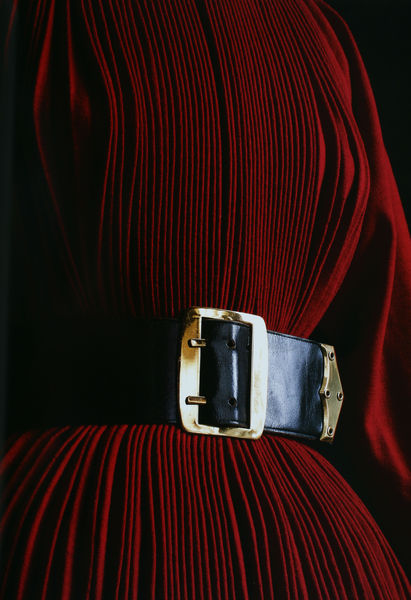
Titel: Tageskleid (Detail)
Künstler: Claire McCardell
Standort: Kyoto (Japan)
Institution: Kyoto Costume Institute
Schlagwörter: brust, busen, kleid, licht, schwarz, gürtel, rot, falten, gold, stoff, taille, linien, detail, glanz, foto, schnalle, leder, plissé, plissee, gurt, beschlag, stifte, metell, miyake, armel, rot schwarz, schnanle, stralen